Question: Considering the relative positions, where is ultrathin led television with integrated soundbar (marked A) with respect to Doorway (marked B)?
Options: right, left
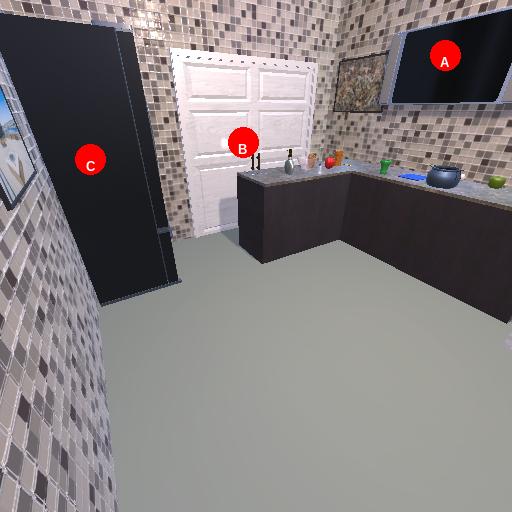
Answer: right